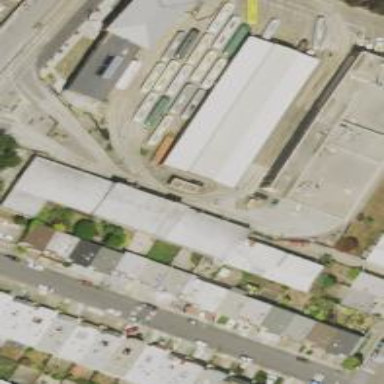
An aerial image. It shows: Light rail service yard with electrified contact lines. Building passage tunnel is also visible in the scene.